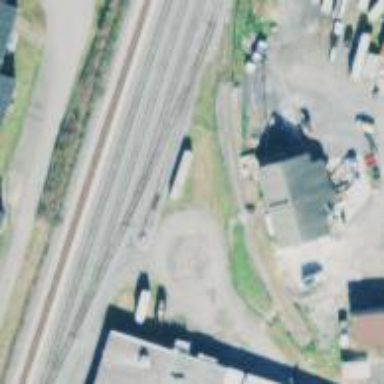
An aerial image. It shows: Railway spur service.